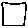
Label: square